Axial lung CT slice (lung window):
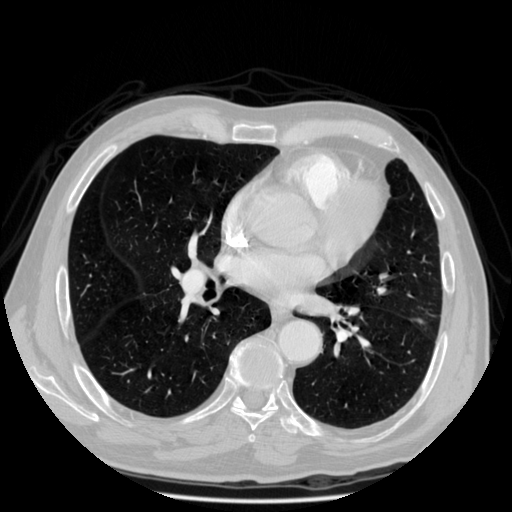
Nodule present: no